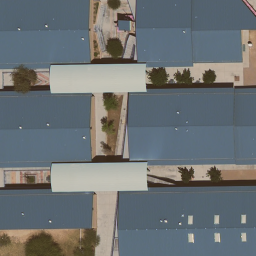
Label: buildings